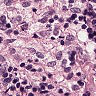
Metastatic tissue present: no